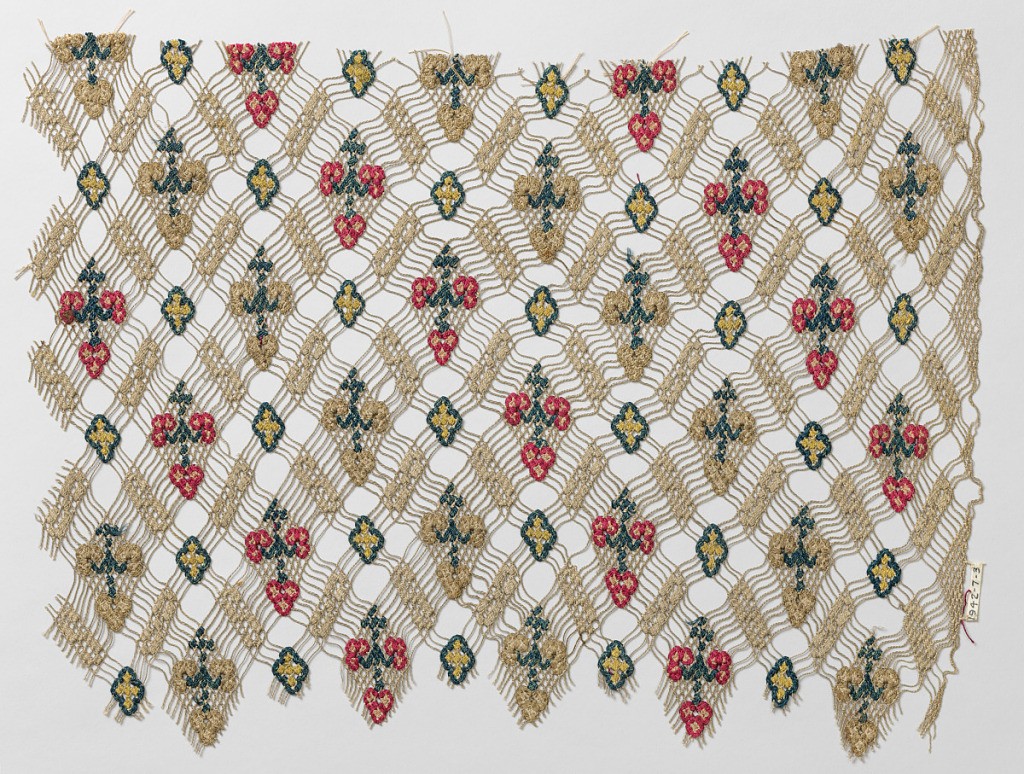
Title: Square
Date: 19th century
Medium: Technique: darning stitch on hand knotted net
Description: Pink and yellow flowers on a net ground.